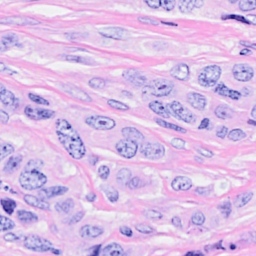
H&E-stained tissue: Breast